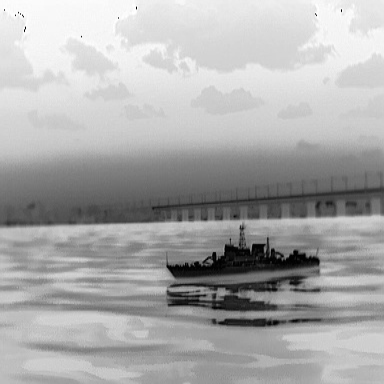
There is a warship in the infrared image.